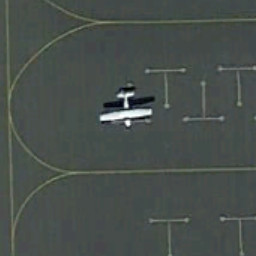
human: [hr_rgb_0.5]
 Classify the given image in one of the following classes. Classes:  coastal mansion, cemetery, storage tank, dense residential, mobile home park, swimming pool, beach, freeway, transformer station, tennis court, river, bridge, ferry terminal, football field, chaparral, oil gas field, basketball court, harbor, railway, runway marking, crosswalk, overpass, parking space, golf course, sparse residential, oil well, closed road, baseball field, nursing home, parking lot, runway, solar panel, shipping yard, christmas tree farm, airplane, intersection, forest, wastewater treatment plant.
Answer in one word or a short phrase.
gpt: airplane